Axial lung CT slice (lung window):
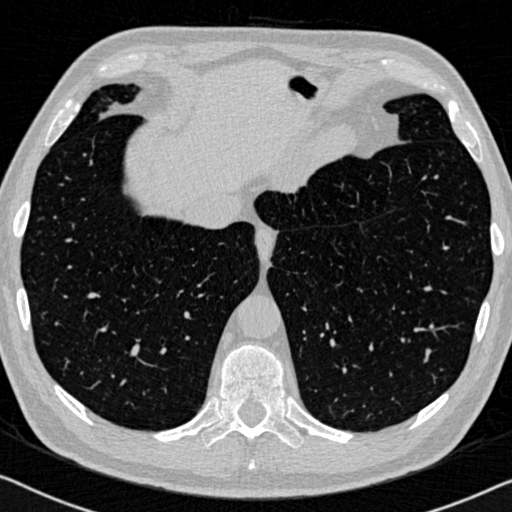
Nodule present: no